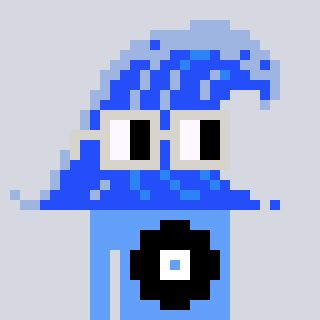
a pixel art character with square light gray glasses, a wave-shaped head and a blue-colored body on a cool background